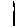
Label: line